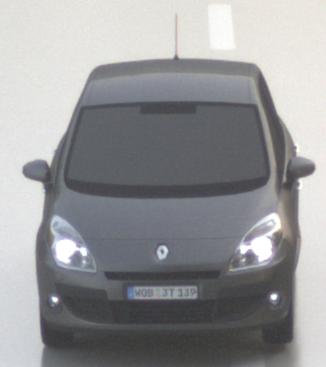
Make: Renault
Model: Scénic 1.6 16V 110
Detailed model: Scénic (III)
Model produced from: 2009/06
Model produced until: 2010/08
Doors: 5
Color: gray
Road condition: wet road
Daytime: sunrise or sunset
Contrast: low contrast